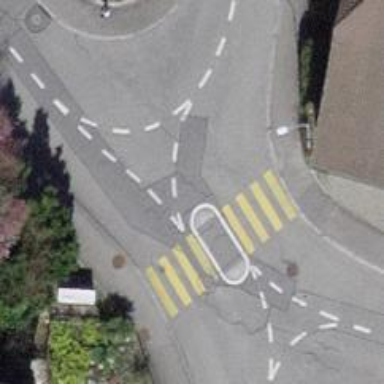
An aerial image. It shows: Uncontrolled zebra crossing with pedestrian island.